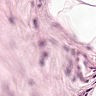
Metastatic tissue present: no